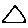
Label: triangle